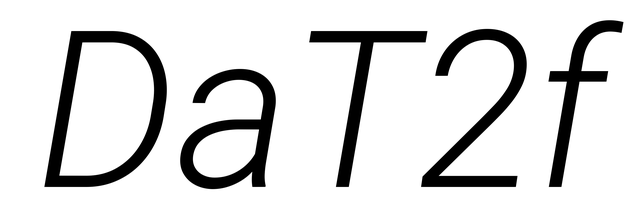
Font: Roboto-Italic_Light_Italic